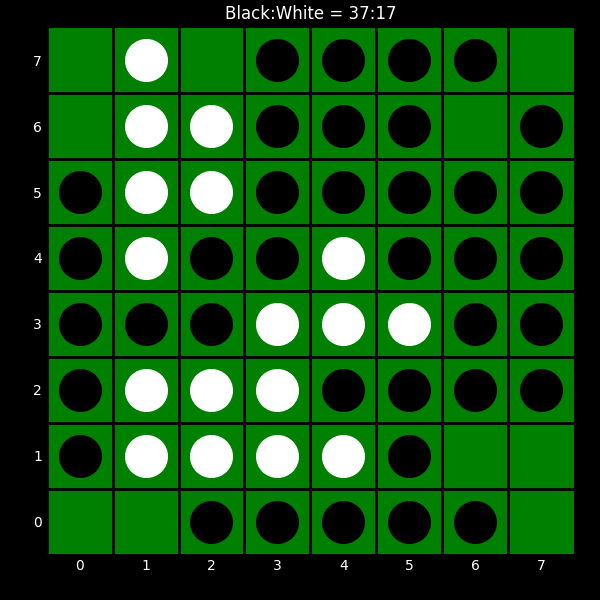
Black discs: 37
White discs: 17